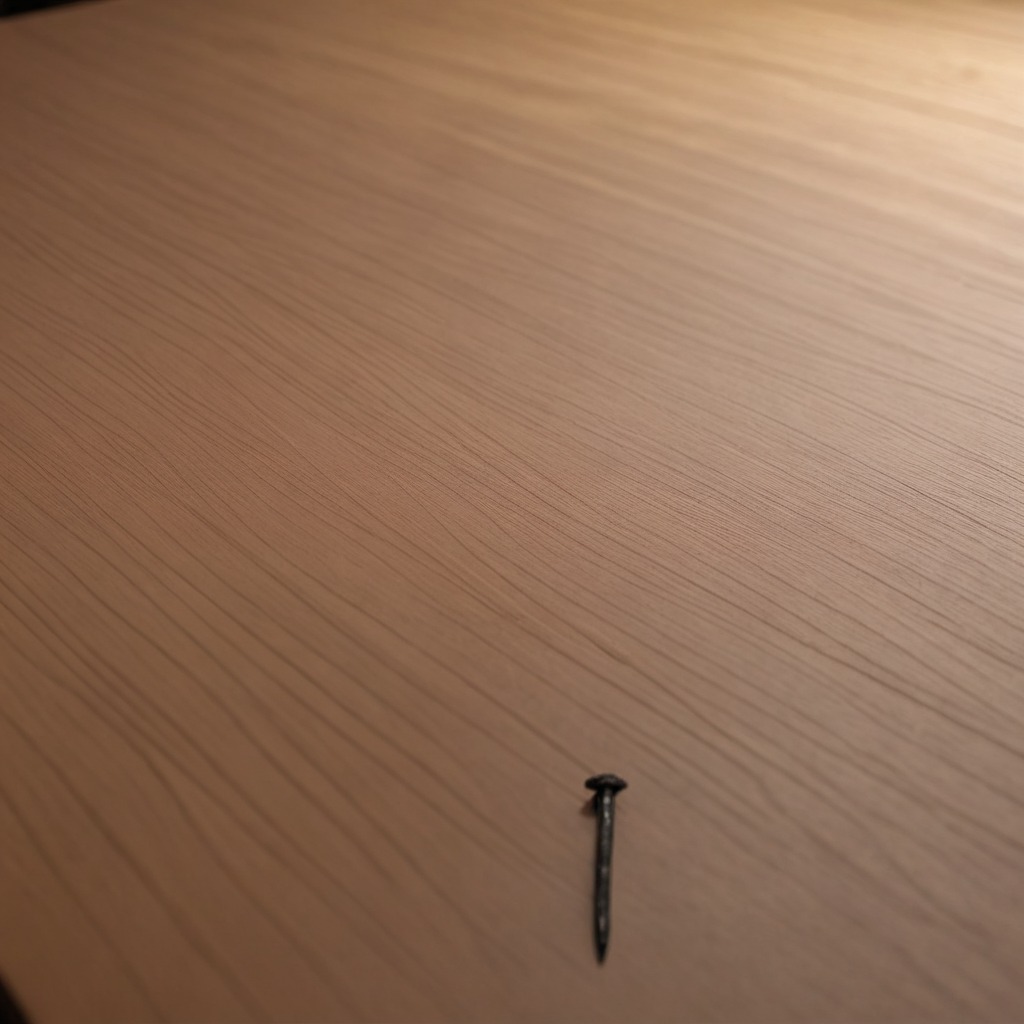
An iron nail is lying on a wooden table.